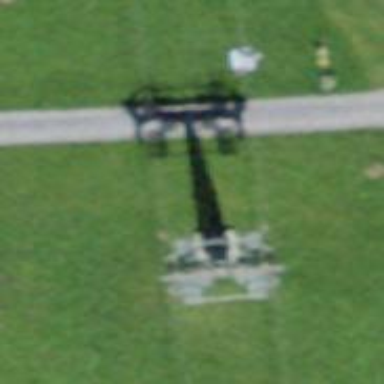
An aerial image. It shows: Pylon used for aerialway.